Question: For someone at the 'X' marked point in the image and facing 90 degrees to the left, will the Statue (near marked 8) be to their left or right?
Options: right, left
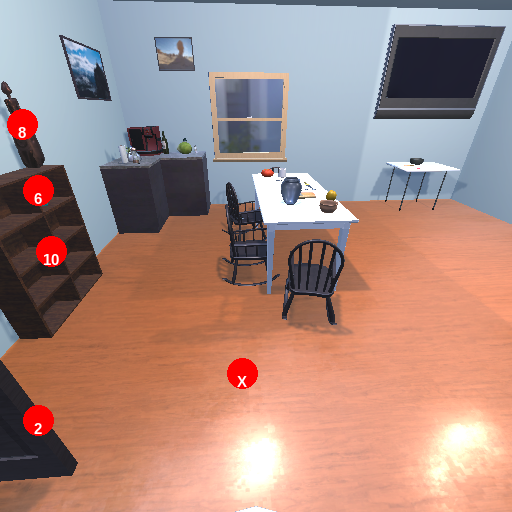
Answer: right